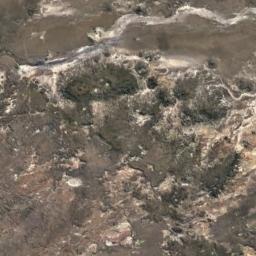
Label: desert